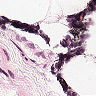
Metastatic tissue present: no